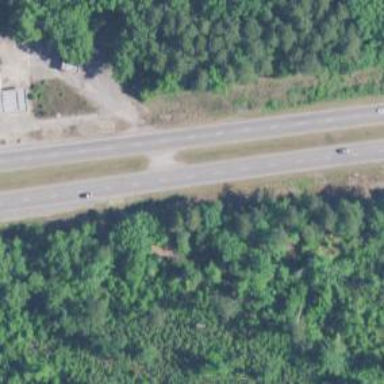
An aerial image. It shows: Trunk link highway.